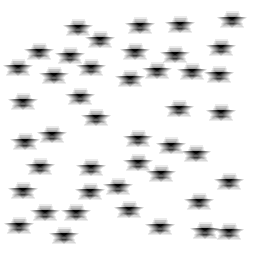
Squares: 0
Triangles: 0
Stars: 44
Total shapes: 44